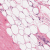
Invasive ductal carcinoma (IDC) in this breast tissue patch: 0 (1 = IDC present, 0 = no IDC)